Question: I have created a very simple autocomplete dropdown widget in jQuery, which you can apply to 'input' elements. It works great, but for some reason, the dropdown list shows a gap between the 'input' and the list in browsers other than Firefox (tested in IE, Safari and Chrome).
I've mocked this up in <URL>, to demonstrate the problem, only to find that it worked fine in all browsers... That was until I unticked the "Normalized CSS" option. Then the gap reappeared in IE, etc., but it still works fine in Firefox. Here's a screenshot:

This is clearly thus a CSS problem. However, I can't for the life of me work out where the problem lies. I've had a look at jsFiddle's 'normalize.css' and tried a few things from there (mostly setting the padding and margins of various selectors to 0px), but I can't get it to work! Any ideas on how I can change my CSS so that the gap disappears in all browsers?
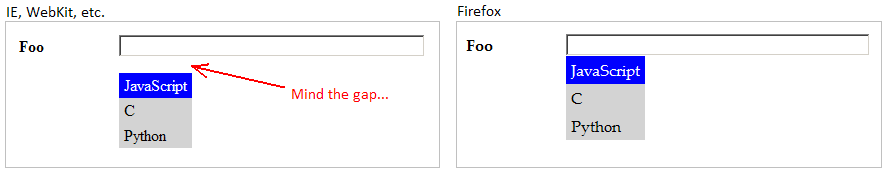
Answer: I was able to get rid of the gap simply by setting the top margin on your div.popup ul to 0px.
'''
div.popup ul {
list-style: none;
background: red;
padding: 0px;
margin-top: 0px;
}
'''